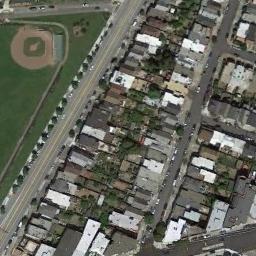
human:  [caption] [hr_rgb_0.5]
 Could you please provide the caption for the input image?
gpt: A baseball diamond on the lawn and the residential area beside .

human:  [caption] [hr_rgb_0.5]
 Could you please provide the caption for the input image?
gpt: There is a trail leading to this baseball field .

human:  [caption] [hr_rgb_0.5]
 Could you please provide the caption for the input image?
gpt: There is a baseball diamond in the grass next to the houses and the roads .

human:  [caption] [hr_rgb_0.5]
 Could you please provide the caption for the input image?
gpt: A baseball diamond and many buildings are on both side of a road .

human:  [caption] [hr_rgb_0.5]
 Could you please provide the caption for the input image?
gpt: There are many different shapes of buildings on one side of the baseball diamond .